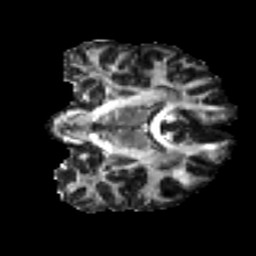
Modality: FA
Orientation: coronal
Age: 43
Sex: male
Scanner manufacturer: ge
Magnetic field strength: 3 T
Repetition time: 7.8 s
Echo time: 0.0611 s